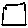
Label: square